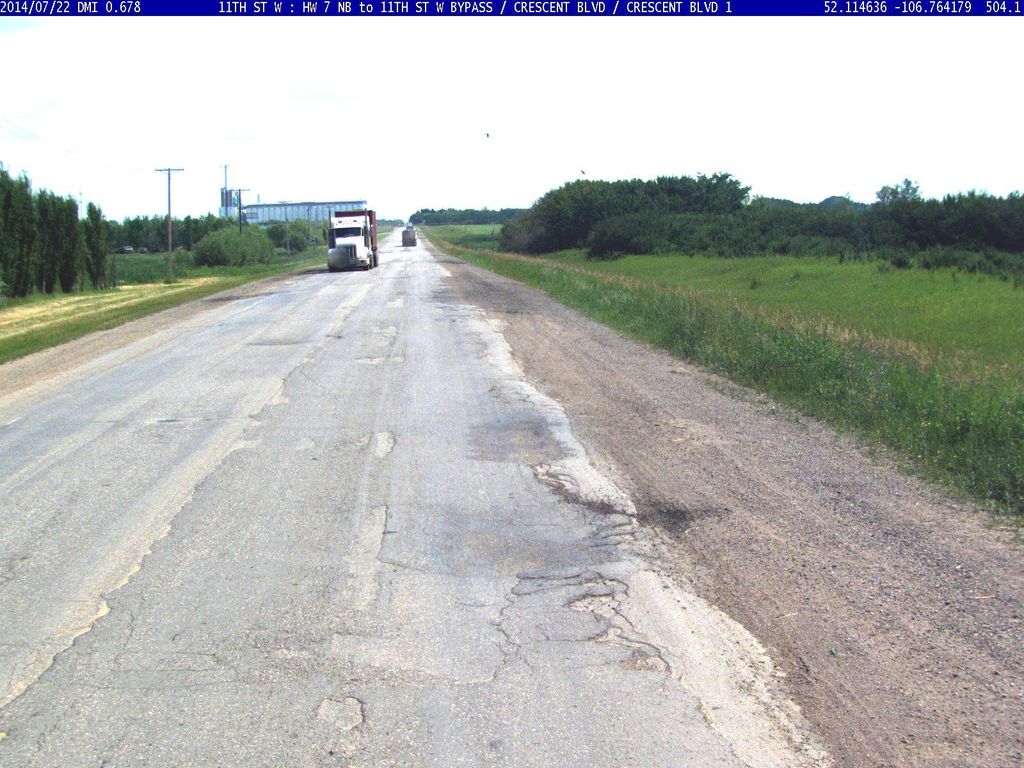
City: saskatoon